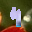
Label: 4